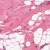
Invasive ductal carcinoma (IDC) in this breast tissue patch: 0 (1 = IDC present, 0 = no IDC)